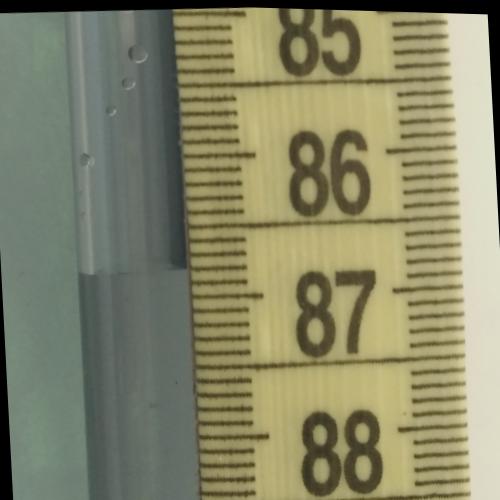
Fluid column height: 86.8 cm